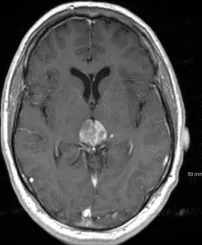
Axial.
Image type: radiology (mri)